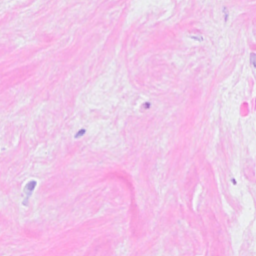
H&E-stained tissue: Breast